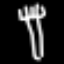
Label: fork